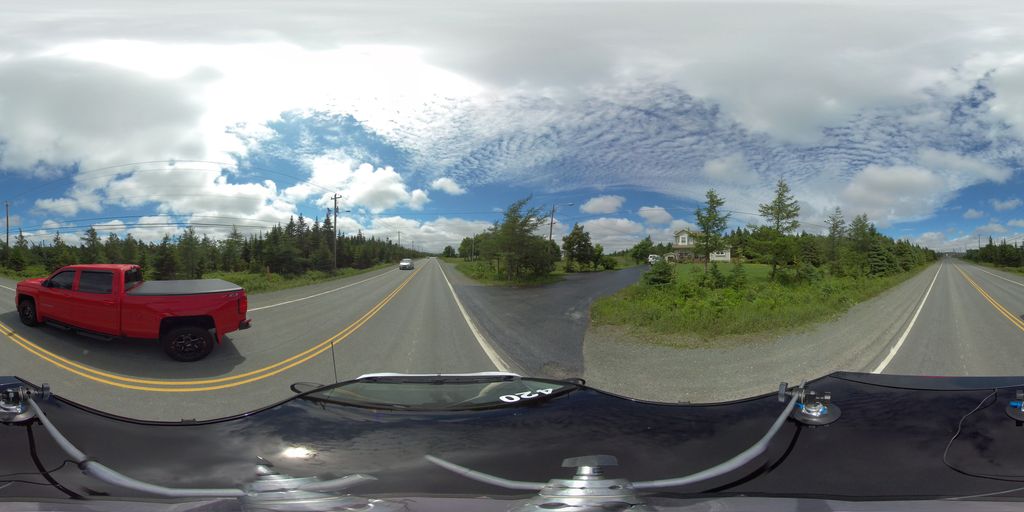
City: st_johns